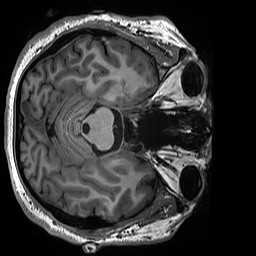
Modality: T1w
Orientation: axial
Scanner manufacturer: siemens
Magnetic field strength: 3 T
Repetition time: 2.5 s
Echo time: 0.00299 s